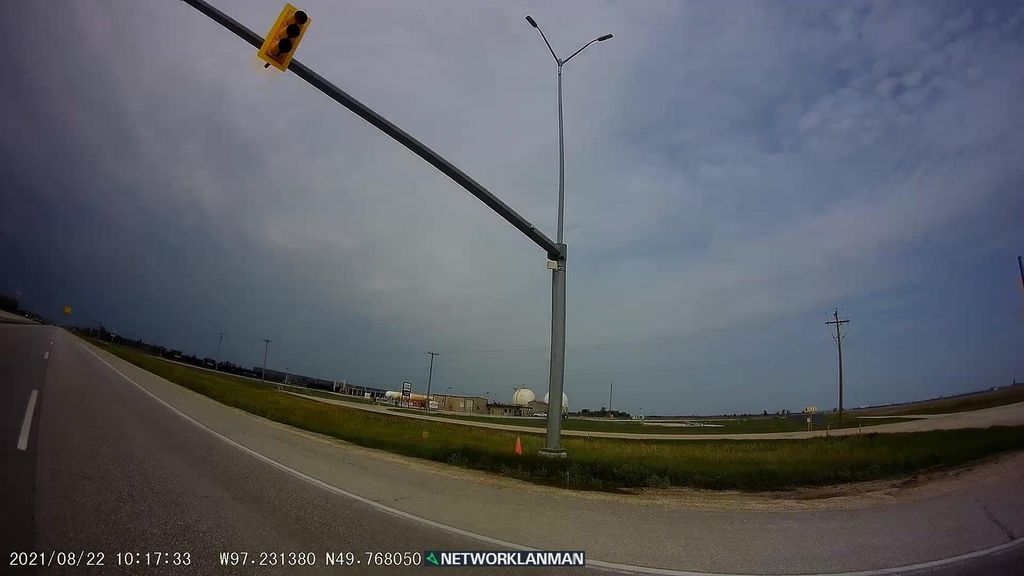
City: winnipeg